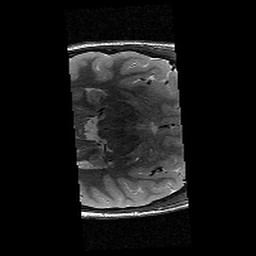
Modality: T2w
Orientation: axial
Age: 11
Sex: female
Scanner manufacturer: siemens
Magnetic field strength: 3 T
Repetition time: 9.23 s
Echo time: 0.067 s